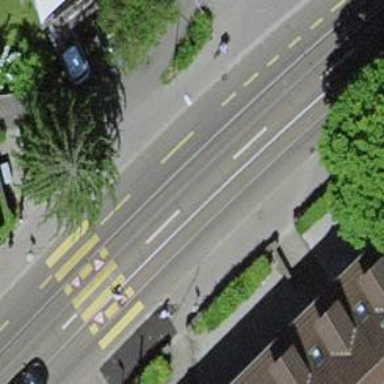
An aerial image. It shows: Tertiary road with asphalt surface and separate sidewalk.